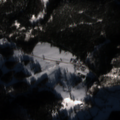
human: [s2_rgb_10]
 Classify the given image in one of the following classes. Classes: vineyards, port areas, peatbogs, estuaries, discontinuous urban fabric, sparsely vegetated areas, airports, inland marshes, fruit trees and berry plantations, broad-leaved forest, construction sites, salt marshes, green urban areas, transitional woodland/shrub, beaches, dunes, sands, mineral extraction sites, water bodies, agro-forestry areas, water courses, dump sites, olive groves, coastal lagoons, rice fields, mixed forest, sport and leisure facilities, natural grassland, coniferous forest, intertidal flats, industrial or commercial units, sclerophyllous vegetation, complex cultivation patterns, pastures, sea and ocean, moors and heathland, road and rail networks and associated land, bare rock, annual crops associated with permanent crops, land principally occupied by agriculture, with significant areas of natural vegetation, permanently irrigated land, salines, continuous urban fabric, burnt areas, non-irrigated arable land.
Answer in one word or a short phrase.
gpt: pastures, coniferous forest, mixed forest, natural grassland